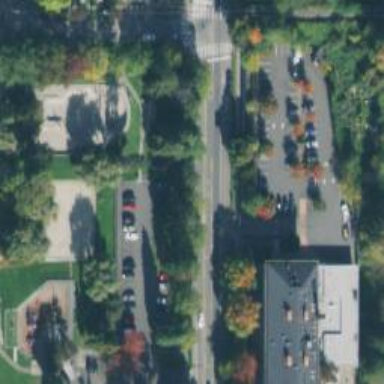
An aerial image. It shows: Secondary road with separate sidewalks.